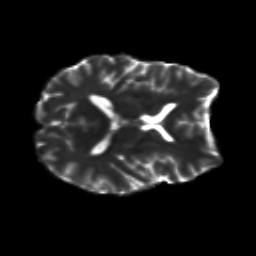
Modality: T2w
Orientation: axial
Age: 30
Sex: male
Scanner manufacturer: siemens
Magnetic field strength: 3 T
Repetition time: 8.8 s
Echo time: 0.085 s